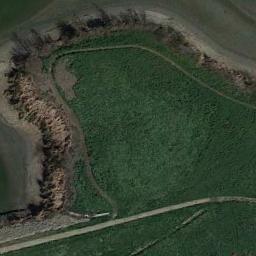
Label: meadow